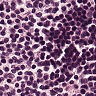
Metastatic tissue present: no